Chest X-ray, PA view. Patient: 58 years old, sex M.
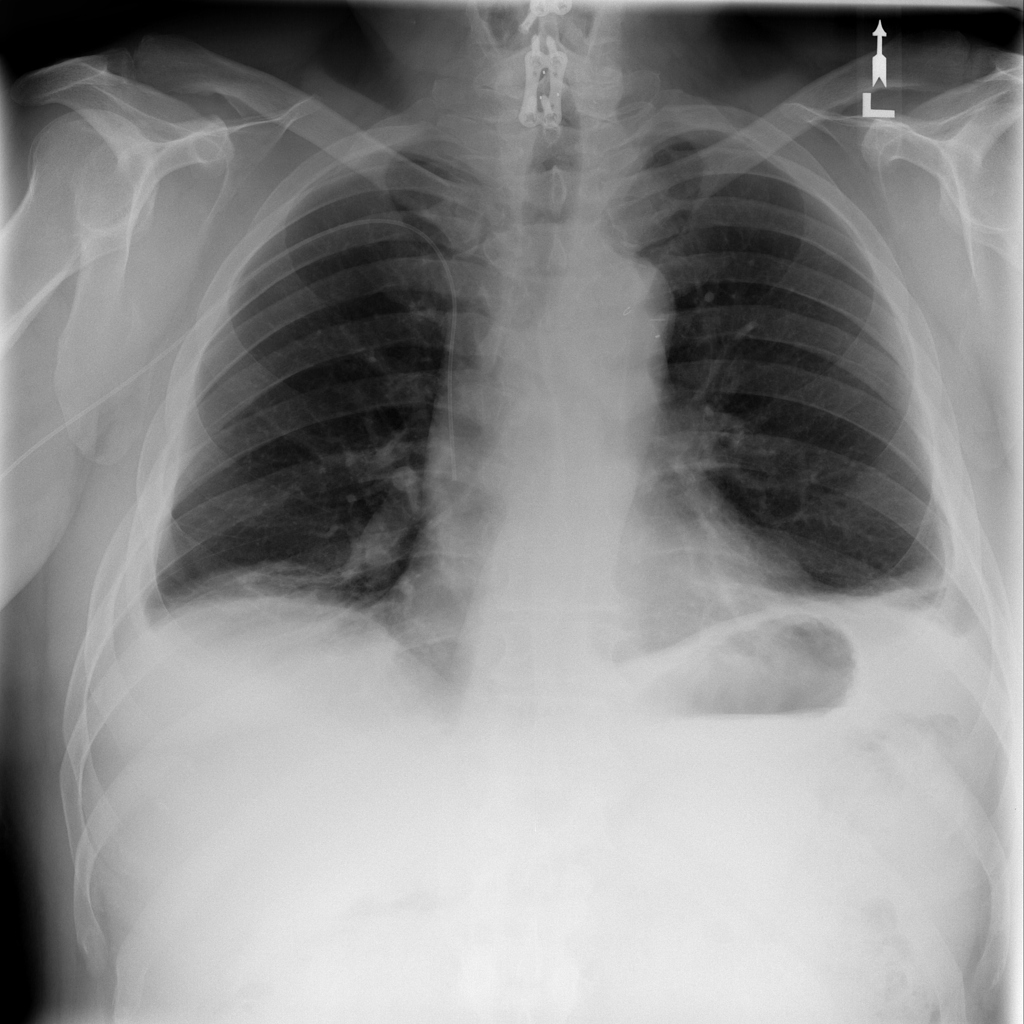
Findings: Atelectasis